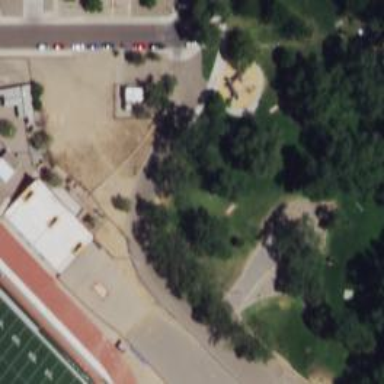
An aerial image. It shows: Disc golf tee.